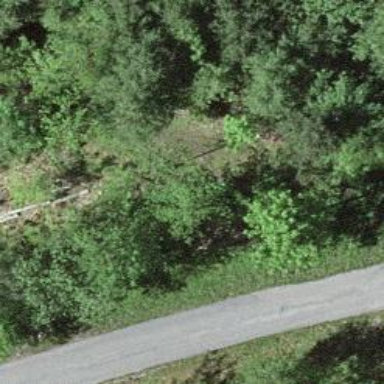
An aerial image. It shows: Unpaved path.